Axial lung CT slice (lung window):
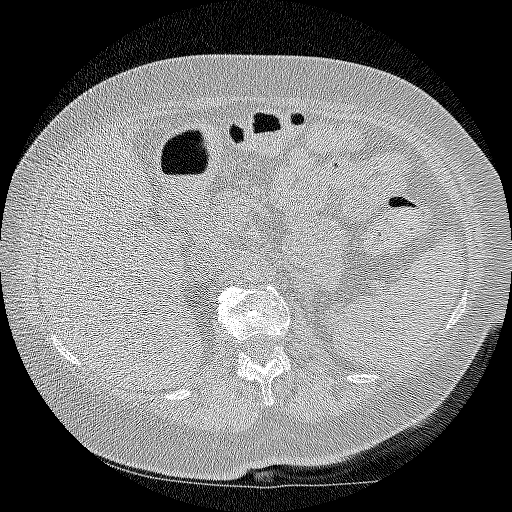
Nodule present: no